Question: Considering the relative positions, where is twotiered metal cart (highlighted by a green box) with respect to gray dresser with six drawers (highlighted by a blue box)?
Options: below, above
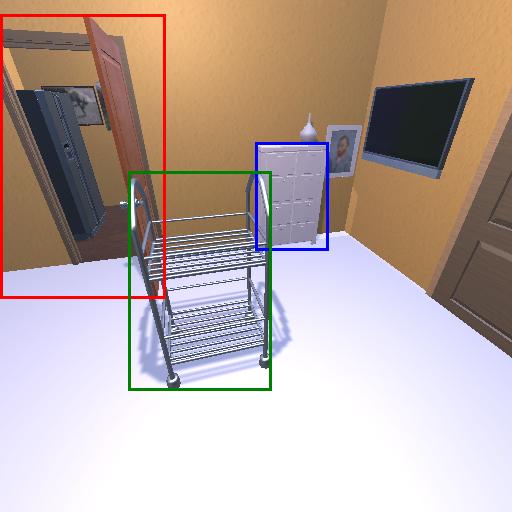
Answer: below